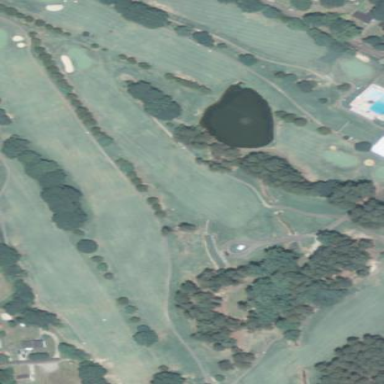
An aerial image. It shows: Golf course.